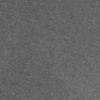
Label: dusty